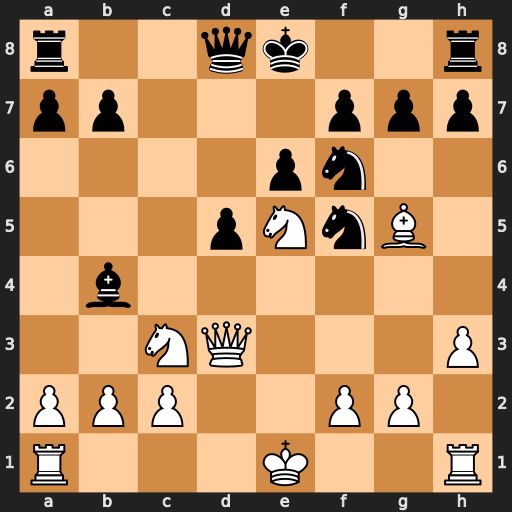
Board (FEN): r2qk2r/pp3ppp/4pn2/3pNnB1/1b6/2NQ3P/PPP2PP1/R3K2R
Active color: w
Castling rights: KQkq
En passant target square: -
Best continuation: Qb5+ Kf8 Qxb4+